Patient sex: F
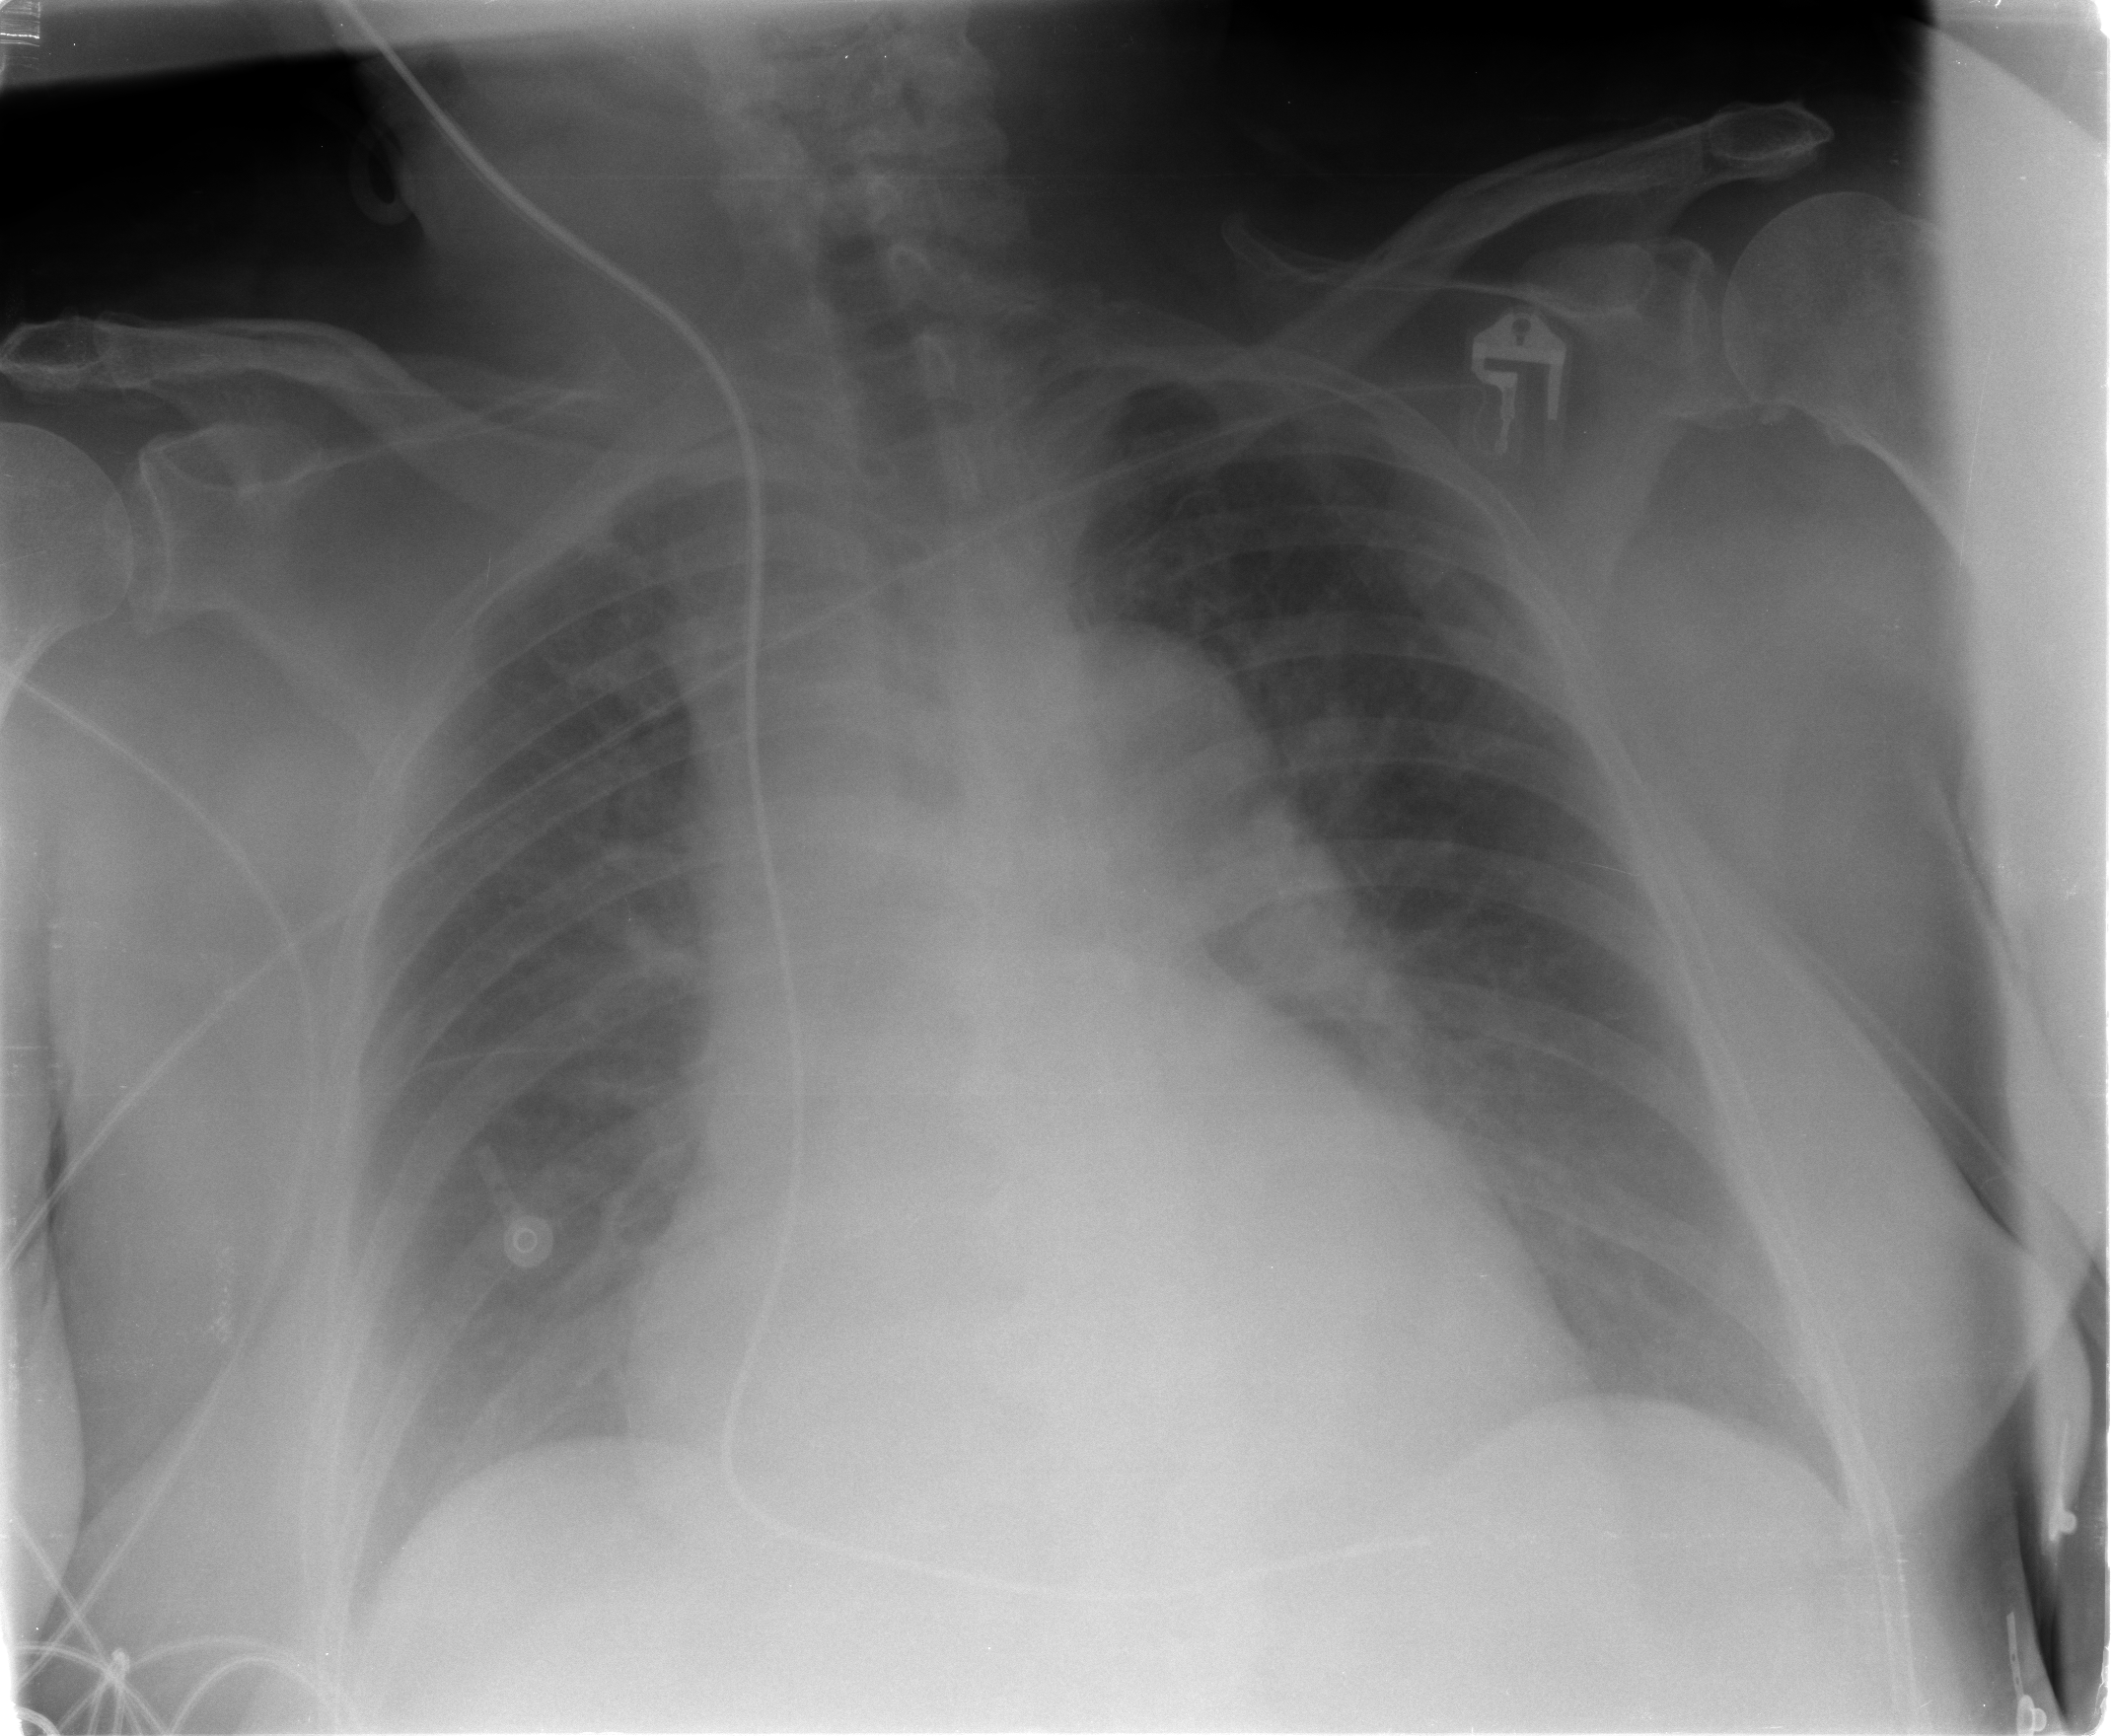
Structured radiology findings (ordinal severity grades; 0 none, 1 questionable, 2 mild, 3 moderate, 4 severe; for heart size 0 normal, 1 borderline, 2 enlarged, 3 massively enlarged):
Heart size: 2
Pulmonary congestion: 2
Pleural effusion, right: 1
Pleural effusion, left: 1
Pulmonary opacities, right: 0
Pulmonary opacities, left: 0
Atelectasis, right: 2
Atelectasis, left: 2